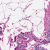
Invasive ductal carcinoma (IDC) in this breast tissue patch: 0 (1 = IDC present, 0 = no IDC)